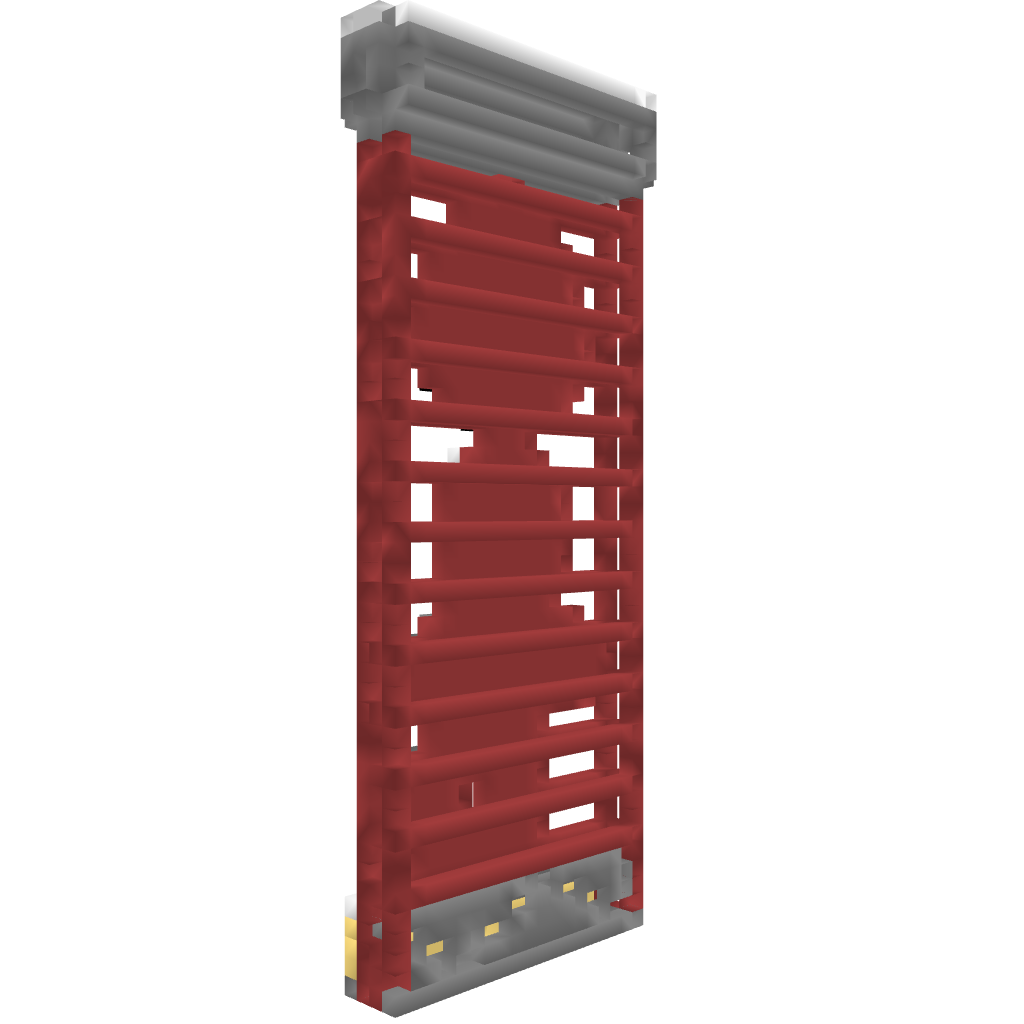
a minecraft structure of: Enderman farm bad low quality